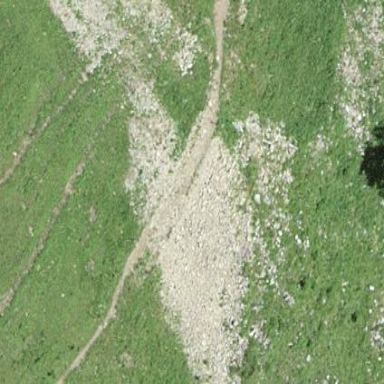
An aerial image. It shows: Natural scree.